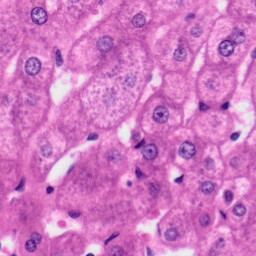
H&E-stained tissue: Liver